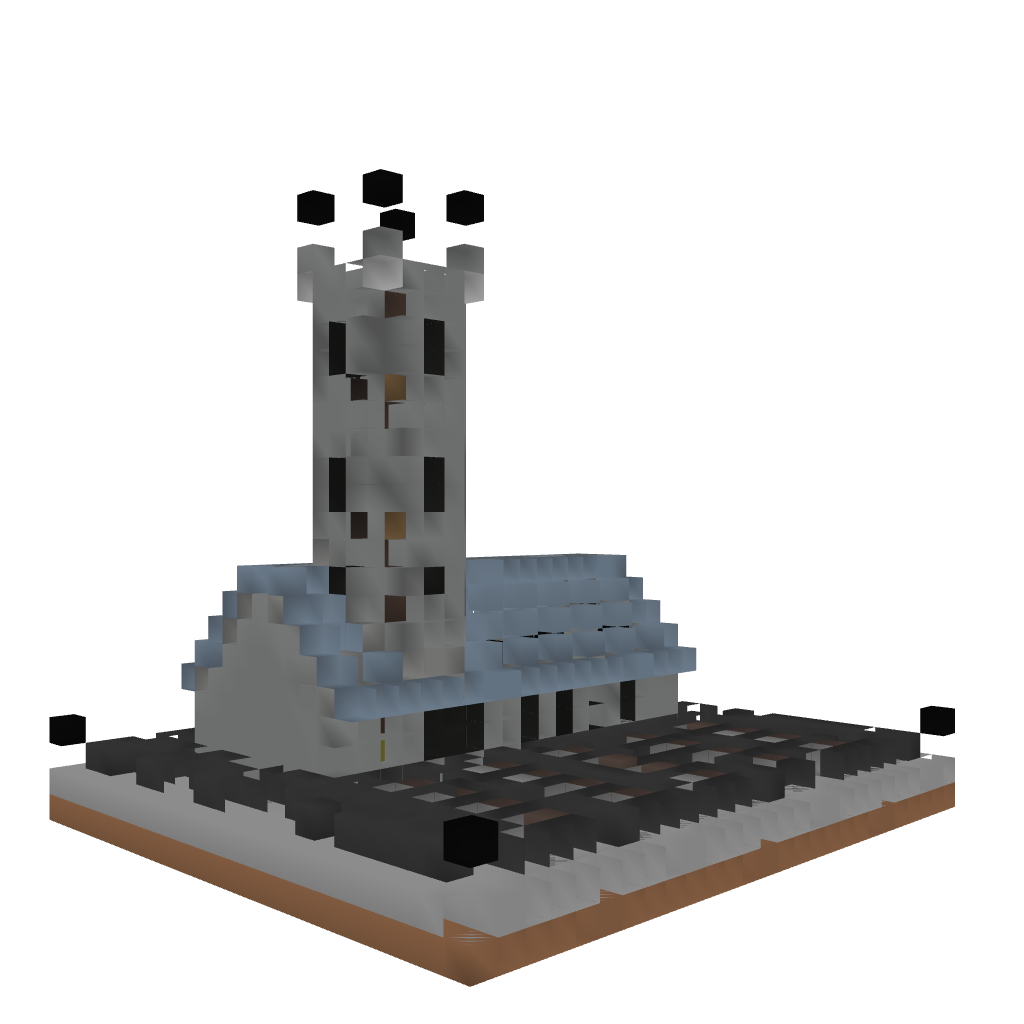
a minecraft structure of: Church With Cemetery [Updated for 1.7]